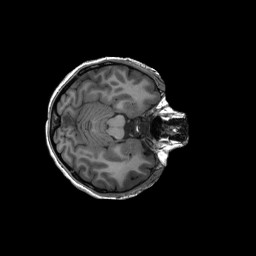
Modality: T1w
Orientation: axial
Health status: ill
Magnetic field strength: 3 T